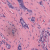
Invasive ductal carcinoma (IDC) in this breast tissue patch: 1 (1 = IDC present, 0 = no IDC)